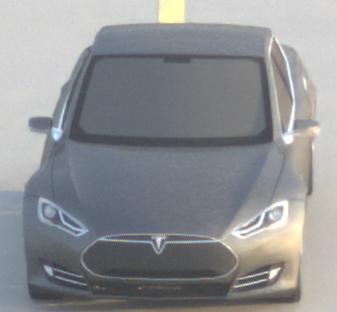
Make: Tesla
Model: Model S 60
Detailed model: Model S
Model produced from: 2013/10
Model produced until: 2014/10
Doors: 5
Color: gray
Road condition: dry road
Daytime: sunrise or sunset
Contrast: low contrast